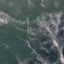
Land use / land cover: HerbaceousVegetation